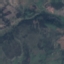
Land use / land cover: HerbaceousVegetation